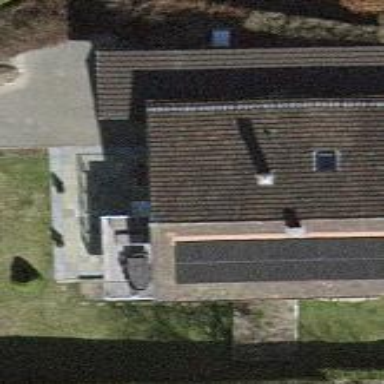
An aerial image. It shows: Detached building with gabled roof.